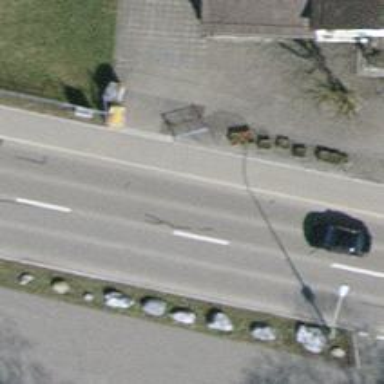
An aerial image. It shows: Gate.